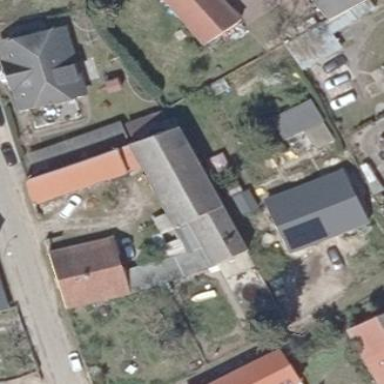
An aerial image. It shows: Yellow barn with gabled roof made of black roof tiles.